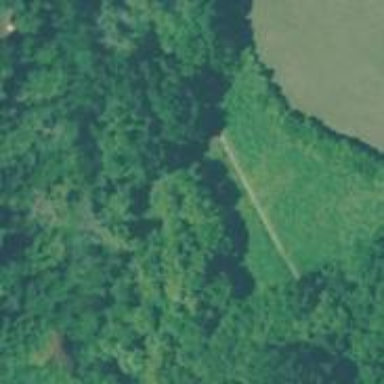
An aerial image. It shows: Path.